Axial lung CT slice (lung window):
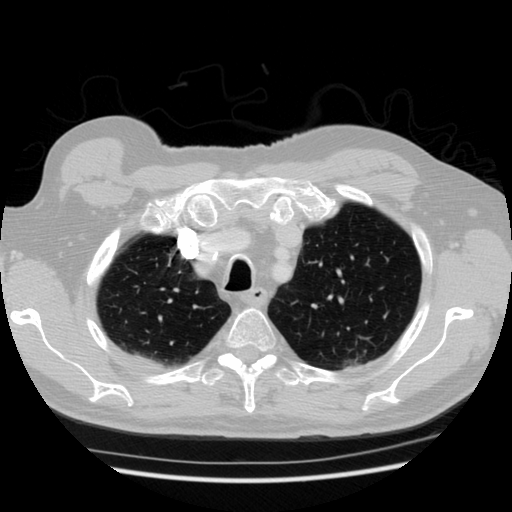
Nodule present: no